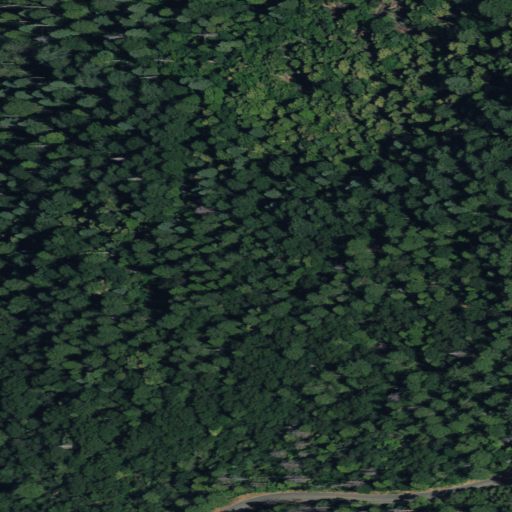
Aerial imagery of mountain in California named Columbia Hill containing evergreen forest, mixed forest, and open development